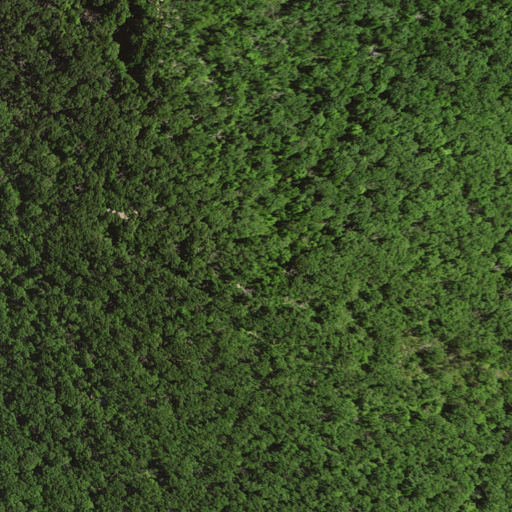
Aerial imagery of mountain in Virginia named Bearfence Mountain containing deciduous forest, mixed forest, and evergreen forest